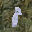
Label: 8